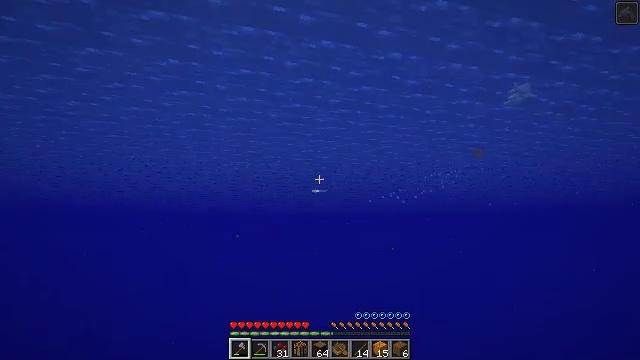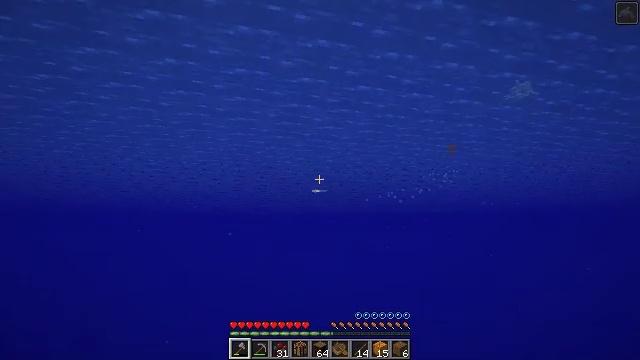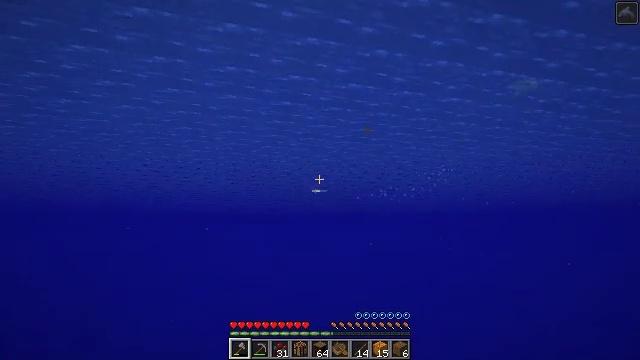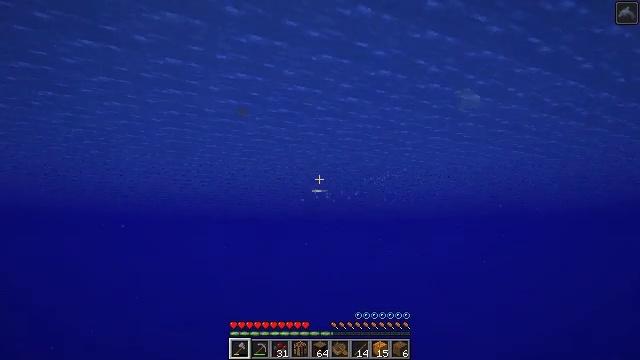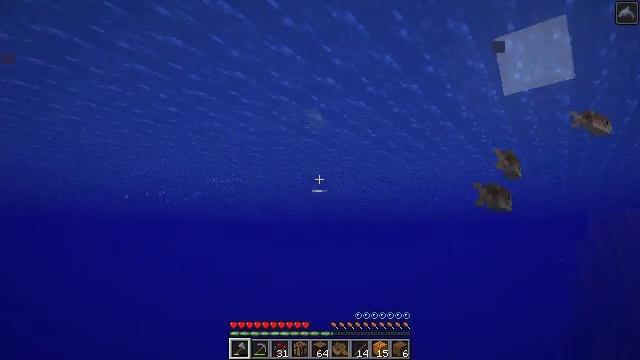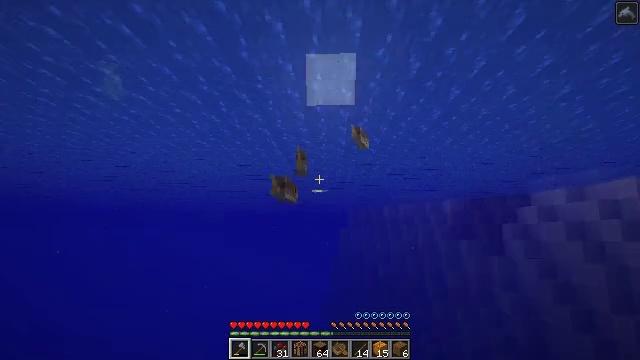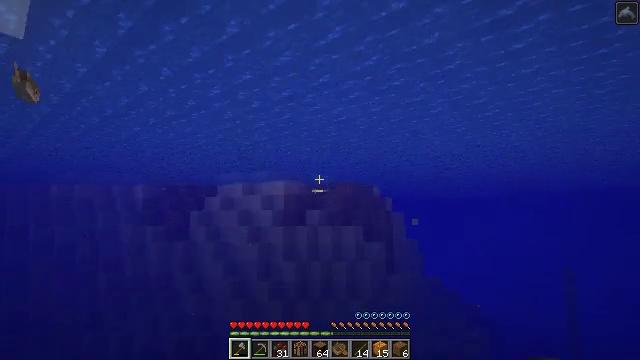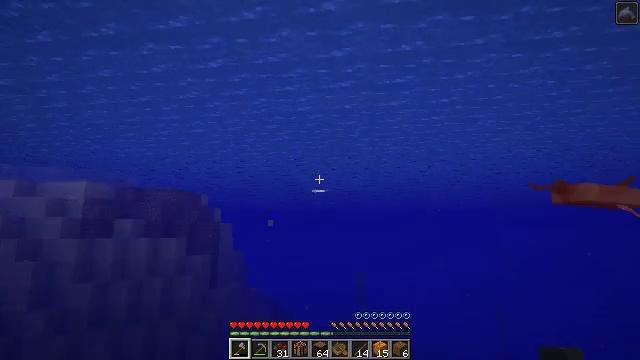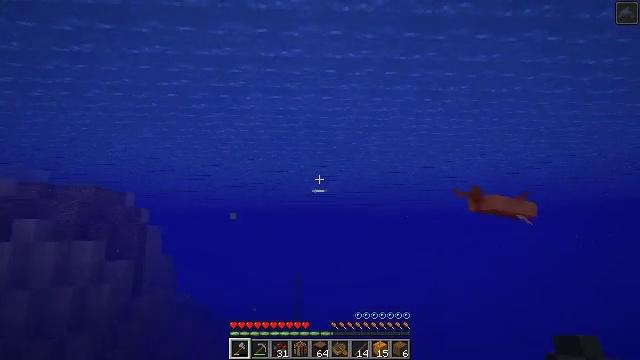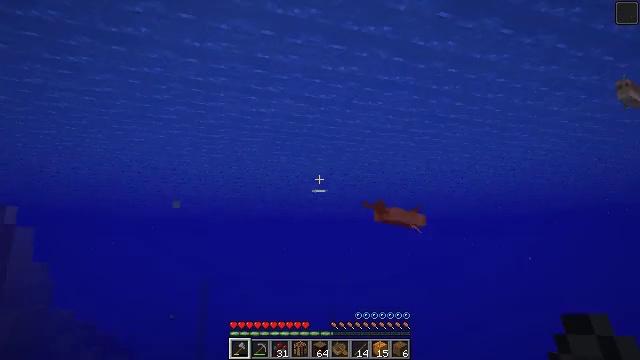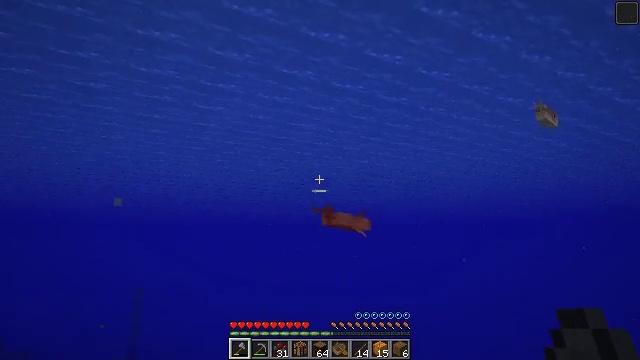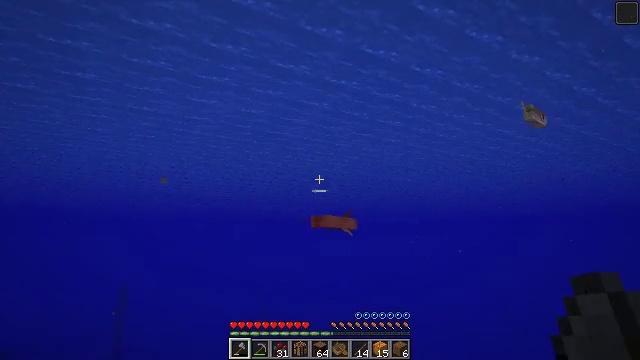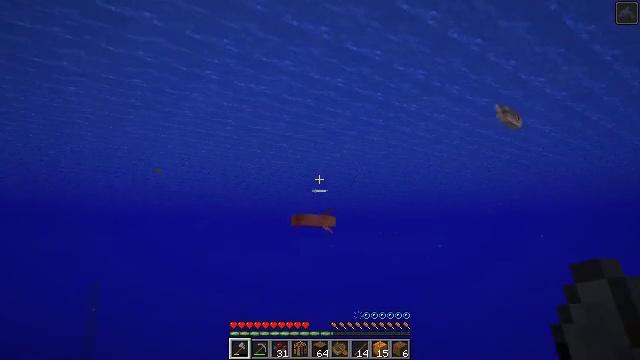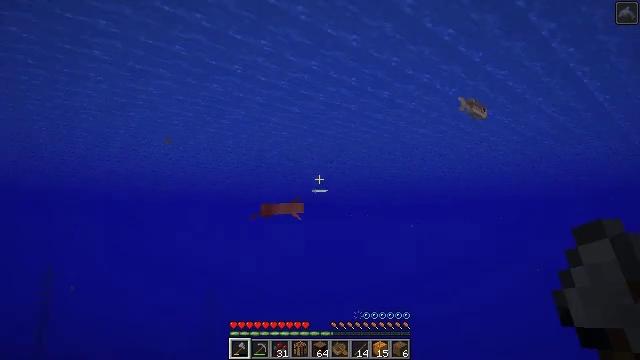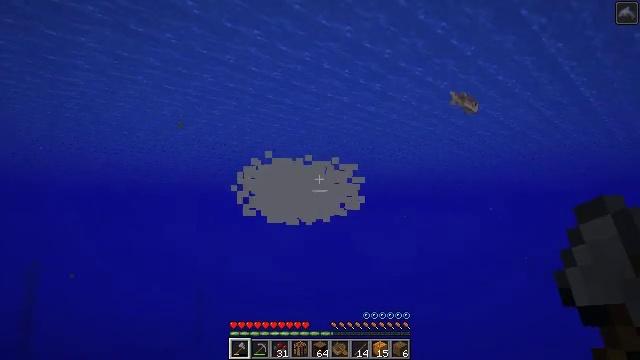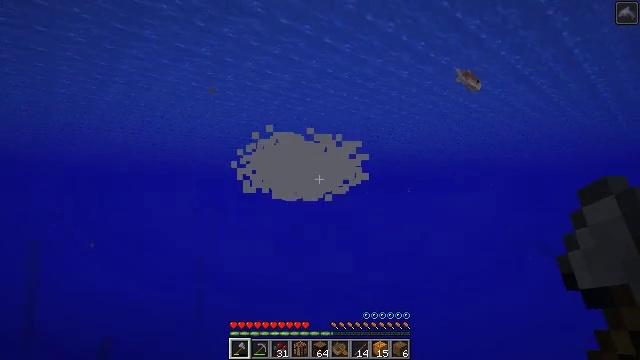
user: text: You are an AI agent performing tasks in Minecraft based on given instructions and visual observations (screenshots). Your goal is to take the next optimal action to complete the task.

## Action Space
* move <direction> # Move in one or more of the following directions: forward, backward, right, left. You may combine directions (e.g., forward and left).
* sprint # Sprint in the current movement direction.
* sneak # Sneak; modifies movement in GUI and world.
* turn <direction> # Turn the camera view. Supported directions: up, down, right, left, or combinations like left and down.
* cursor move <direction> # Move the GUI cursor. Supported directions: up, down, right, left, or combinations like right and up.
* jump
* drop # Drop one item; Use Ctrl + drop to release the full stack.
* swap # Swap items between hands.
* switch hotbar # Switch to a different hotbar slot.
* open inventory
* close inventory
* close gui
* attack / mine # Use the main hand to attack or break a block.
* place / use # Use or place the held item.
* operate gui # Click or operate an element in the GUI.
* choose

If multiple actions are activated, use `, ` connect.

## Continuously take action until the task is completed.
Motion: motion action
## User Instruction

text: Hunt a cod.
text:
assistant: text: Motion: no_op
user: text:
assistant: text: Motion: no_op
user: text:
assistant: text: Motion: turn right
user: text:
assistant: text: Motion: turn right
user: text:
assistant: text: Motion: turn right and down
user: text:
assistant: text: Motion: turn right and down
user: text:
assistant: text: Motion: turn right and up
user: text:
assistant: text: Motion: turn right
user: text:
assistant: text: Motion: turn right
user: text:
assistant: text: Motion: turn right
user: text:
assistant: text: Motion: turn right
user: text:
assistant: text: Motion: turn right
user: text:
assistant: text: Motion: turn right and down
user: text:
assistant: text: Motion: turn right and down
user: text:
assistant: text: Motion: move forward, turn down
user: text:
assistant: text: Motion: move forward
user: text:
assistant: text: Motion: move forward
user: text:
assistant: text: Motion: move forward
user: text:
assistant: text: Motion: move forward
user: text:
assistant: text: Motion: move forward, turn left and up
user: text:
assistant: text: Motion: move forward, turn up
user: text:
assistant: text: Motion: move forward, turn up
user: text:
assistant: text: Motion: move forward, turn right and up
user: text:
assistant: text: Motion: move forward, turn right and up
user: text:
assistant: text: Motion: move forward, turn right and up
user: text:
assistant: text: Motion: move forward, turn right and up
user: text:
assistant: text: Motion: move forward, turn right
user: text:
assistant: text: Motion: move forward
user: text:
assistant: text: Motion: move forward, turn right
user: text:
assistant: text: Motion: move forward, turn right